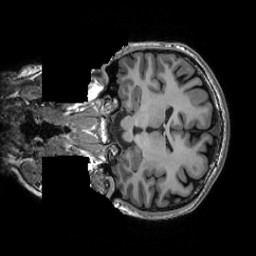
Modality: T1w
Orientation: coronal
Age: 31
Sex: male
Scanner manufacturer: ge
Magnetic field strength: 3 T
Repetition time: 0.007348 s
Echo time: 0.003036 s